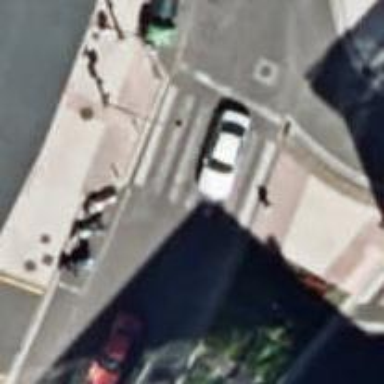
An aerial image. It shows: Crossing with traffic signals.